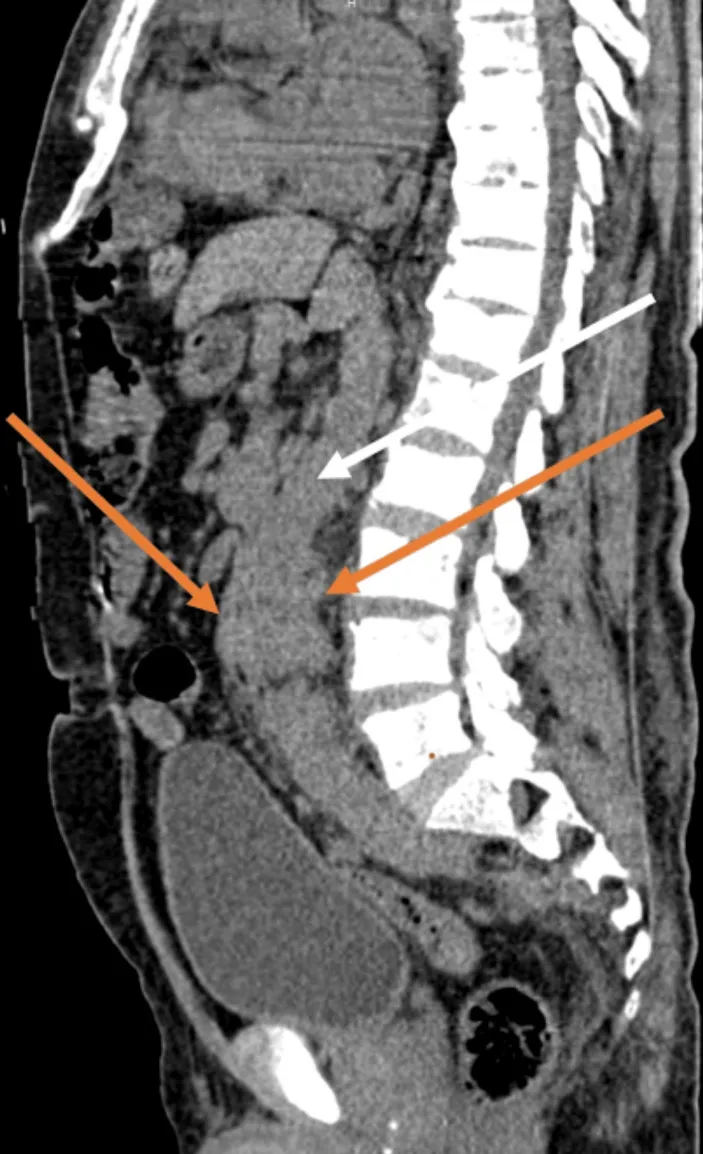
Sagittal section of computed tomography of kidney, ureters and bladder showing hypodense mass lesion circumferentially encasing the descending aorta (Orange arrows) and white arrow indicates the descending aorta.
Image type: radiology (ct)